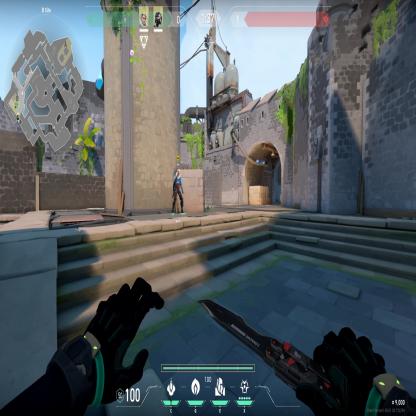
Label: teammate